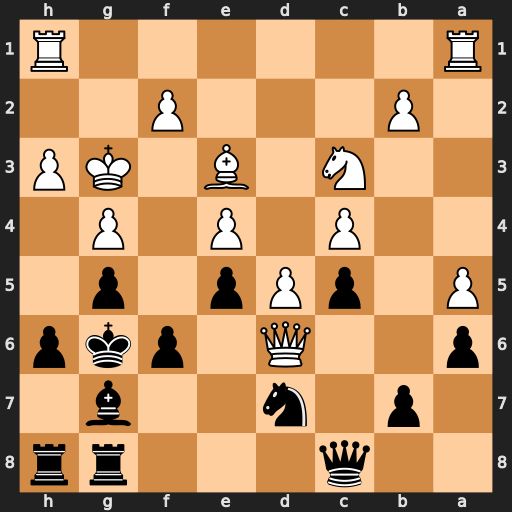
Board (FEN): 2q3rr/1p1n2b1/p2Q1pkp/P1pPp1p1/2P1P1P1/2N1B1KP/1P3P2/R6R
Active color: b
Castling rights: -
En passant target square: -
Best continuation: Re8 Na4 Bf8 Nb6 Bxd6 Nxc8 Rxc8